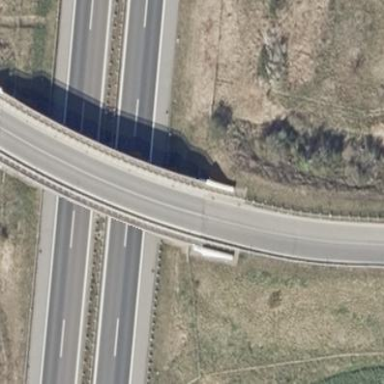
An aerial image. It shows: Bridge with beam structure.